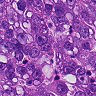
Metastatic tissue present: yes